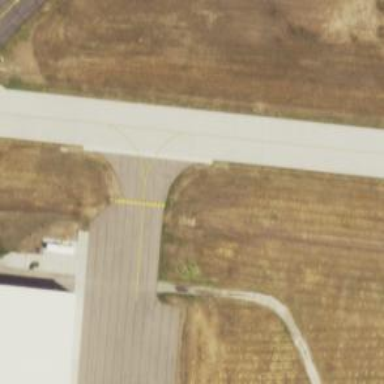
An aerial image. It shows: View of taxiway at the airport.